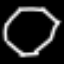
Label: octagon